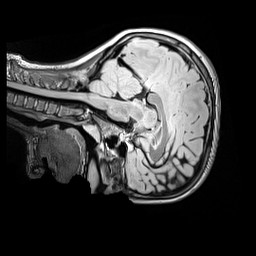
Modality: FLAIR
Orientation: sagittal
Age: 11
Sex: female
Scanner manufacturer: siemens
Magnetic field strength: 3 T
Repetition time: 5 s
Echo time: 0.388 s